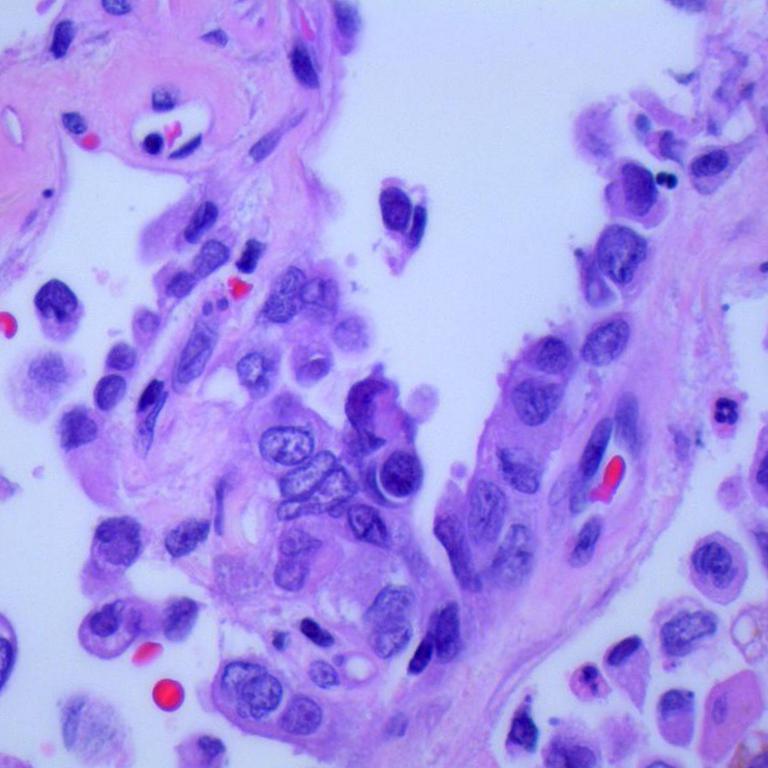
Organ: lung
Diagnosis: adenocarcinomas